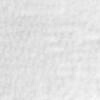
Label: no_change